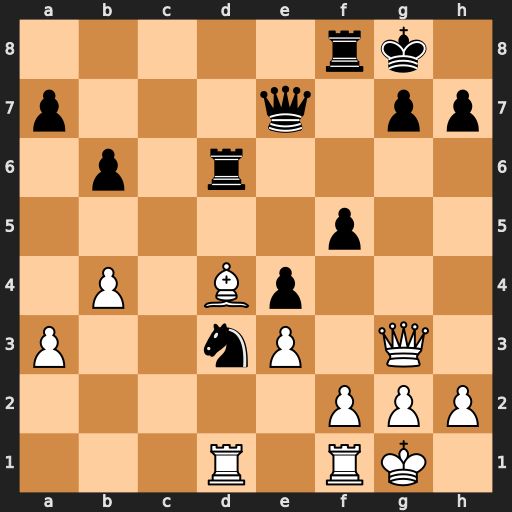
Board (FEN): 5rk1/p3q1pp/1p1r4/5p2/1P1Bp3/P2nP1Q1/5PPP/3R1RK1
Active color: w
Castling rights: -
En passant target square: -
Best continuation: Bxg7 Rg6 Bxf8